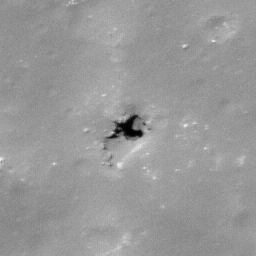
Pit: Jackson 2a
Host crater: Jackson
Host type: impact_melt
Lunar coordinates: latitude 22.497, longitude 196.281